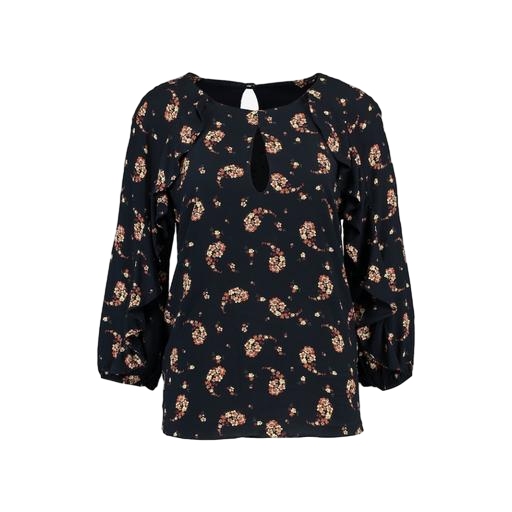
black petite printed ruched-sleeve top only macy, black petite printed top only macy, black pussy-bow floral-print blouse, white background